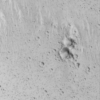
Label: not_dusty